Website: lowes
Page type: address-validator
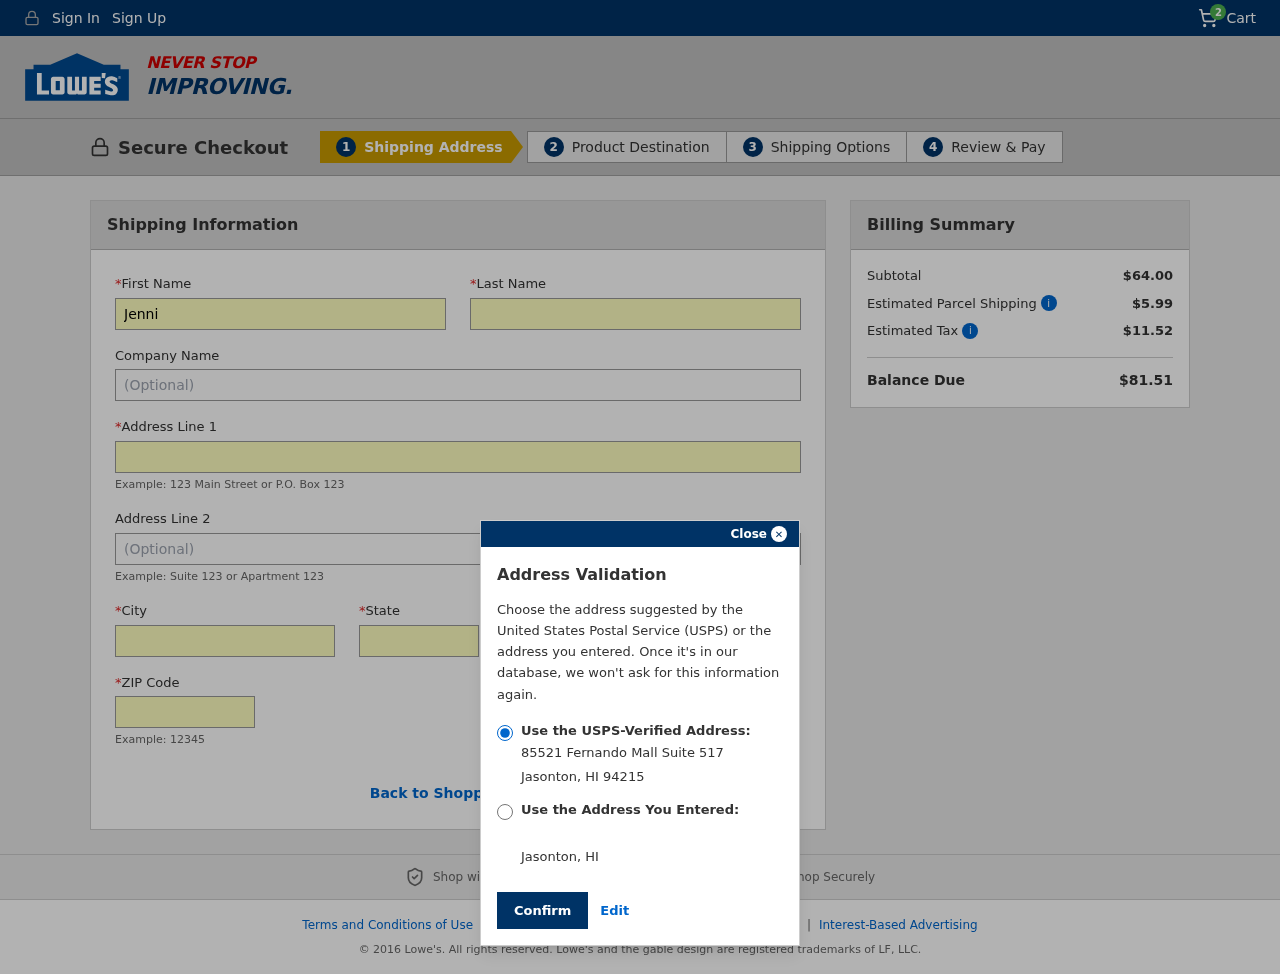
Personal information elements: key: PII_CITY
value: Jasonton
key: PII_FIRSTNAME
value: Jennifer
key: PII_LASTNAME
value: Bush
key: PII_POSTCODE
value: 94215
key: PII_STATE
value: Hawaii
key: PII_STATE_ABBR
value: HI
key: PII_STREET
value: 85521 Fernando Mall Suite 517
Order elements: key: ORDER_NUM_ITEMS
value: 2
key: ORDER_SUBTOTAL
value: $64.00
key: ORDER_SHIPPING_COST
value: $5.99
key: ORDER_TAX
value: $11.52
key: ORDER_TOTAL
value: $81.51